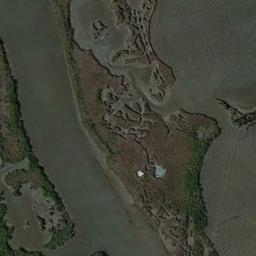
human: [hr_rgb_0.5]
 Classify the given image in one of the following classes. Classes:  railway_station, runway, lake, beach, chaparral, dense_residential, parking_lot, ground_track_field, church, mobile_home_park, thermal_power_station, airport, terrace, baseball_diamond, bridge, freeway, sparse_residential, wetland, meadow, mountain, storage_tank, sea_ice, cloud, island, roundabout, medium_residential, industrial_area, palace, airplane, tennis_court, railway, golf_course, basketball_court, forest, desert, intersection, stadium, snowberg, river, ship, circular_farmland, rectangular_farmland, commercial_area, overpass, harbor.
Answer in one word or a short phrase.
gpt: wetland